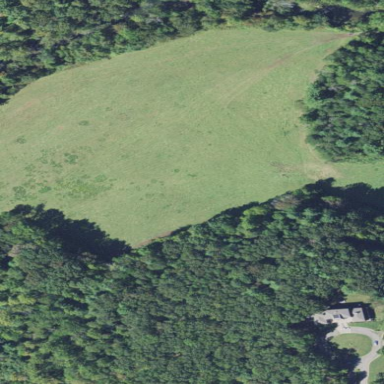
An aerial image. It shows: Farmland with permanent pasture and grass as the main crop.